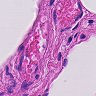
Metastatic tissue present: no